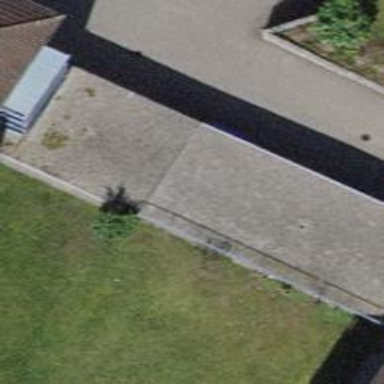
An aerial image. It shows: Group of garages.